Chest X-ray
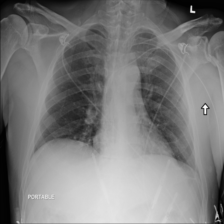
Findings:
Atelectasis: negative
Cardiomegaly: negative
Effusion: negative
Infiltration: positive
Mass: negative
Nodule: negative
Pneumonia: negative
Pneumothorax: negative
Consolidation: negative
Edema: negative
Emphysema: negative
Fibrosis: negative
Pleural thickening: negative
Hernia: negative